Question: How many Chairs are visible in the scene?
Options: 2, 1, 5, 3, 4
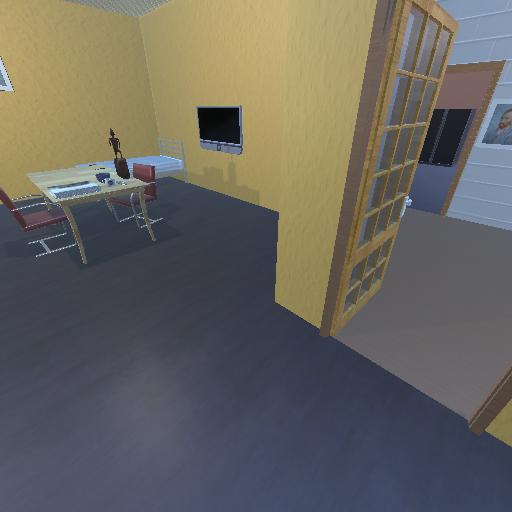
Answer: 2